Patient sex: M
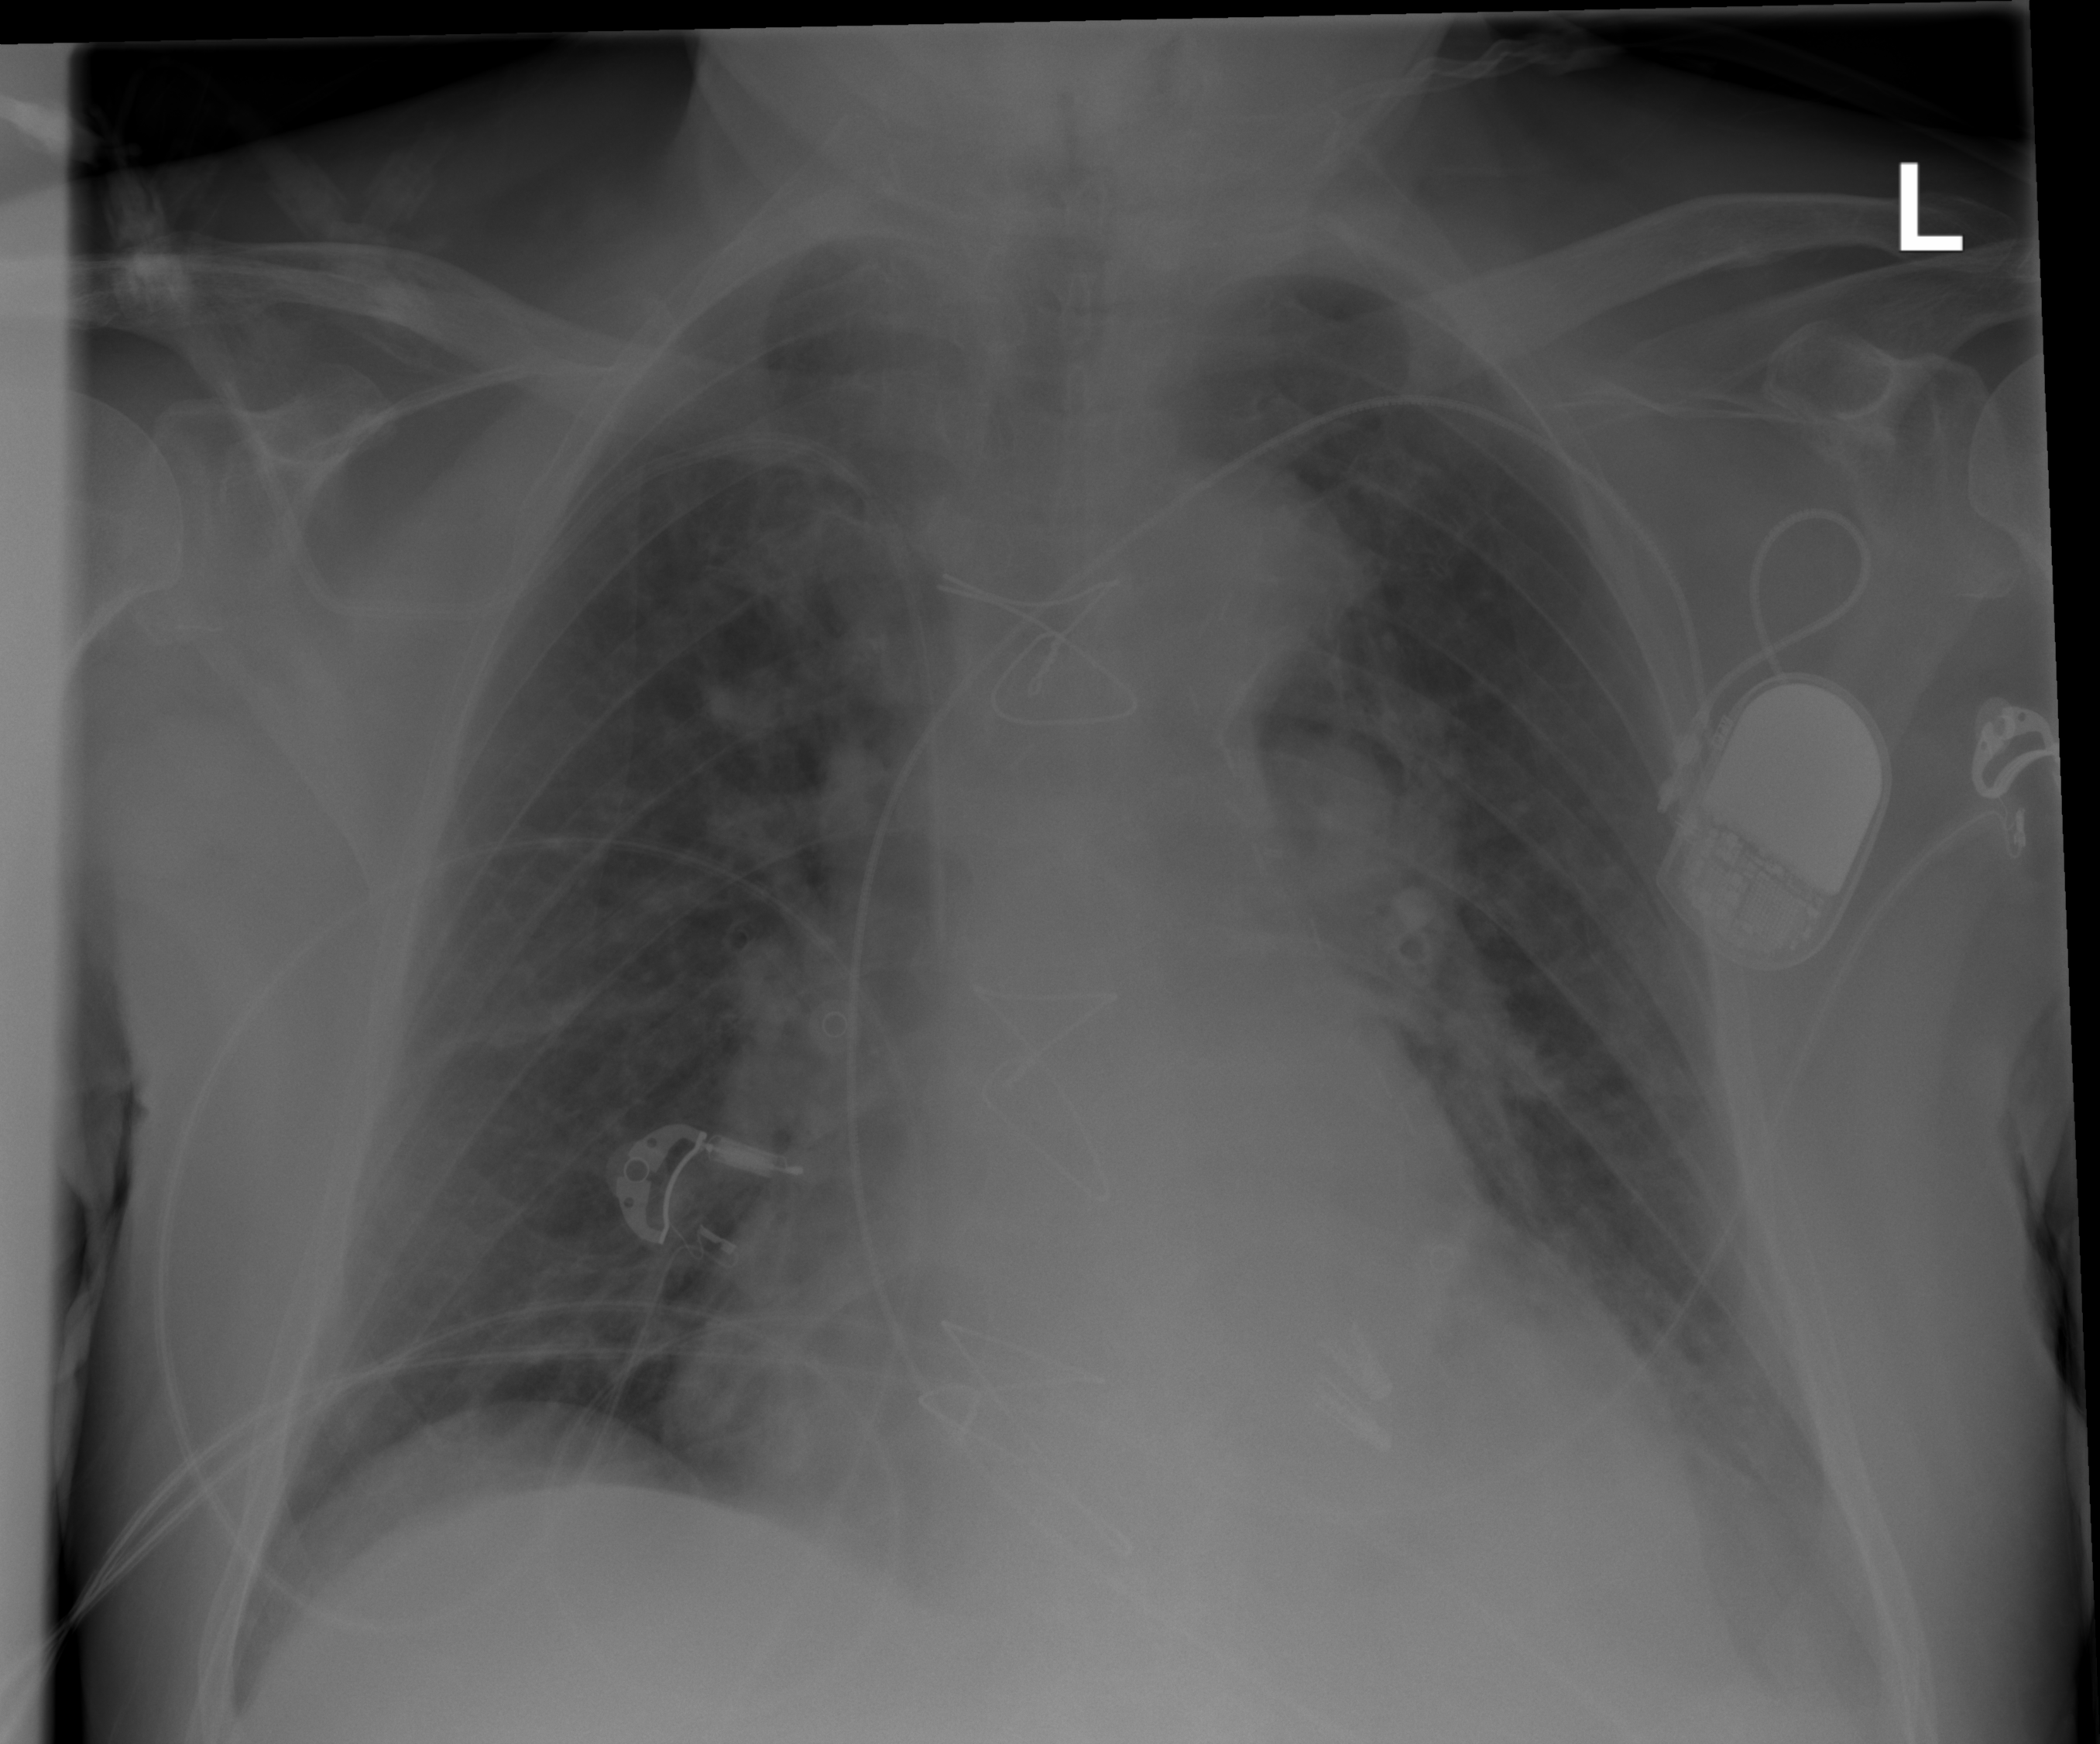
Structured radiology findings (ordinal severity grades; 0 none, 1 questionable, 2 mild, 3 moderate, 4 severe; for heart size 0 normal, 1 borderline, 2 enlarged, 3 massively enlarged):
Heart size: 2
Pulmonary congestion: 2
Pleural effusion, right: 0
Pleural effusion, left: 2
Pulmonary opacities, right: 0
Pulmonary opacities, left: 0
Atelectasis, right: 0
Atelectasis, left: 0